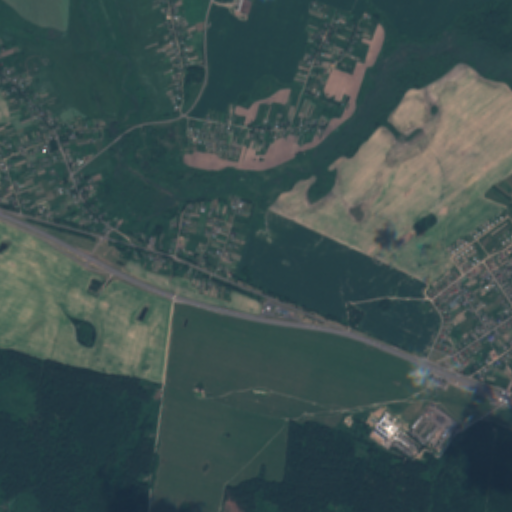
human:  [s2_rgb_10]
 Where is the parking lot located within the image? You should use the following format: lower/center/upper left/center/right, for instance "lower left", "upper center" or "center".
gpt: The parking lot is located in the center of the image.
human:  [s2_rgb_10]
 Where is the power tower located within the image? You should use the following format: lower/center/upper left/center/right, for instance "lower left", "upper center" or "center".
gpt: The power tower is located in the lower of the image.
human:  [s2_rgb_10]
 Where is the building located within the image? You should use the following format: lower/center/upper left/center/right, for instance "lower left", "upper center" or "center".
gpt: There is no building in the image.